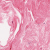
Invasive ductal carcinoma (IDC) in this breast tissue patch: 0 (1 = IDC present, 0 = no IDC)